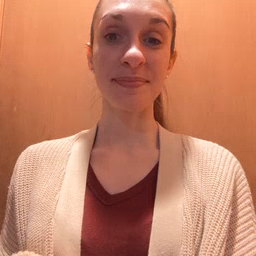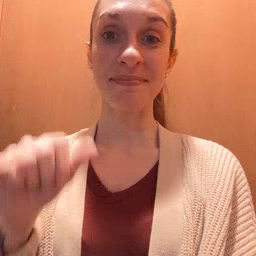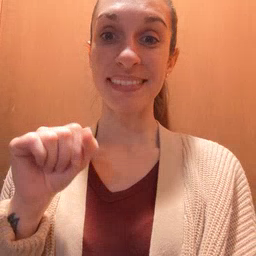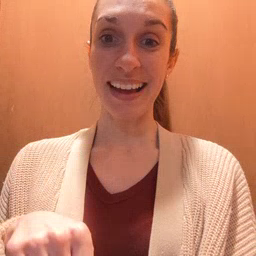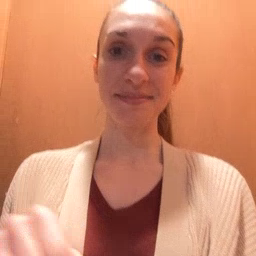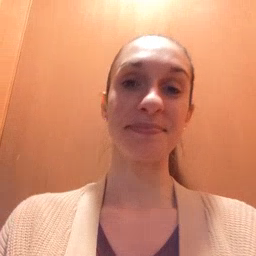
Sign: can